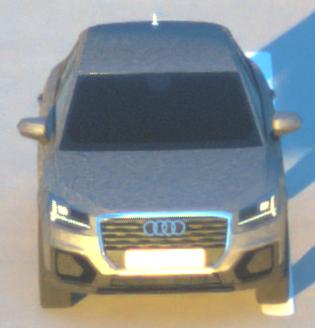
Make: Audi
Model: Q2
Model produced from: 2016
Model produced until: 2020
Doors: 5
Color: gray
Road condition: dry road
Daytime: sunrise or sunset
Contrast: medium contrast